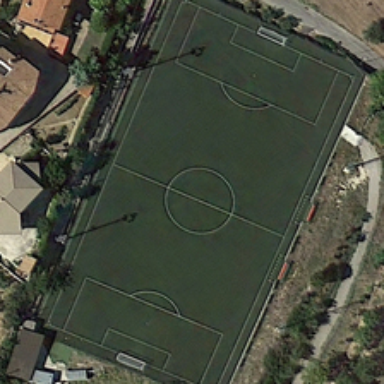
A lot of trees are planted around the football field .